Interaction volume radius: 10 \u00c5
Interaction volume height: 25 \u00c5
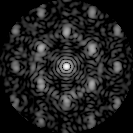
Disorder parameter: 0.5804